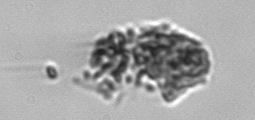
Label: detritus